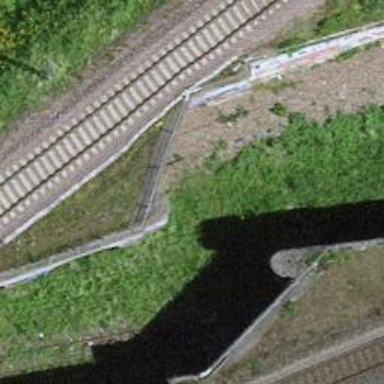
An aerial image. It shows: Disused railway tunnel.